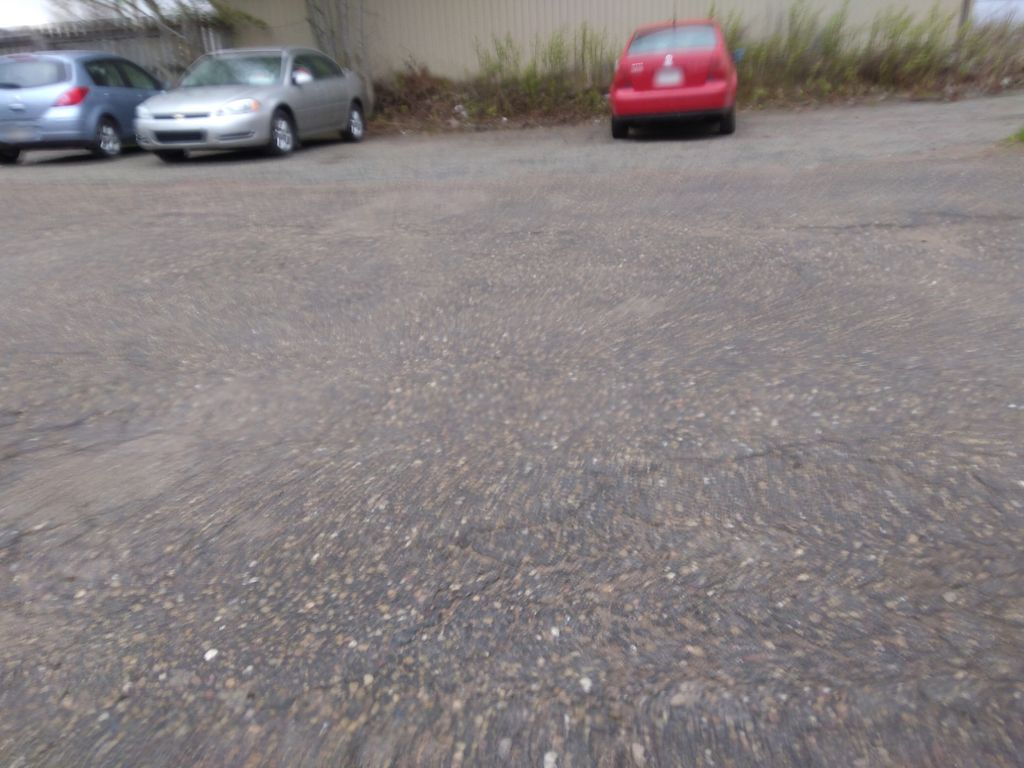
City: charlottetown